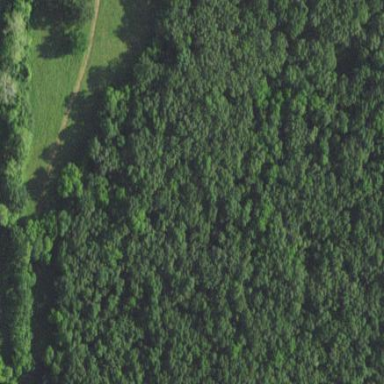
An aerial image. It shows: Forest area.